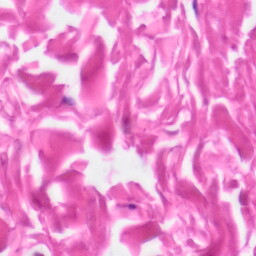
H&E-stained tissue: Skin